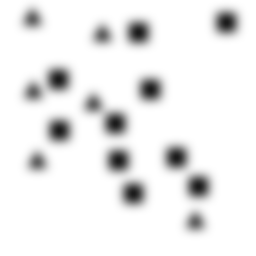
Squares: 10
Triangles: 6
Stars: 0
Total shapes: 16